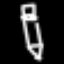
Label: pencil